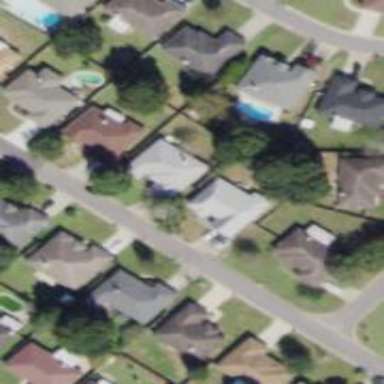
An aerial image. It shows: Residential area consisting of single-family homes.